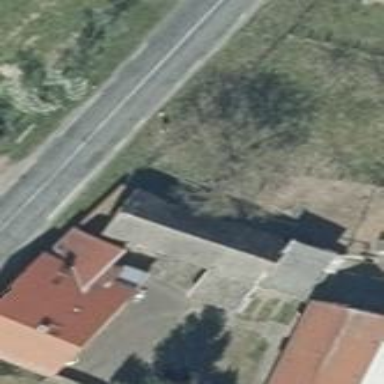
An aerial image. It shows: Flat-roofed building with grey roof.